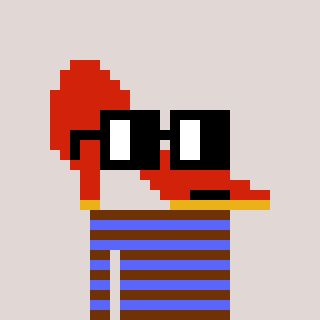
a pixel art character with square black glasses, a highheel-shaped head and a purple-colored body on a warm background